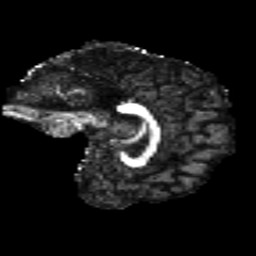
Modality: FA
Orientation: sagittal
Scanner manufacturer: siemens
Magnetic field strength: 3 T
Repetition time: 4.16 s
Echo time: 0.0806 s